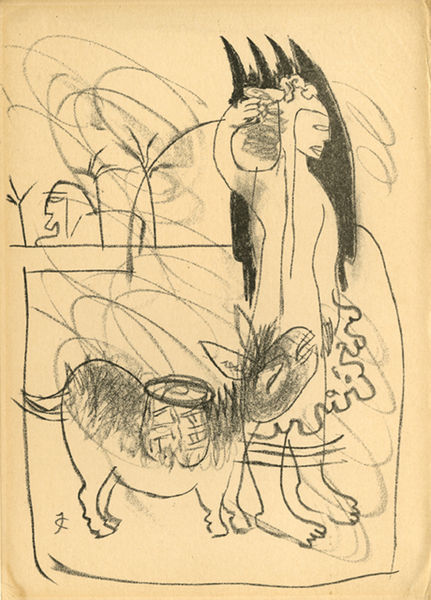
Titel: Illustrations of verses by David Knut, Izbrannye Stikhi, Paris, 1949, Illustrations of verses by David Knut, Izbrannye Stikhi, Paris, 1949
Künstler: Iakov Shapiro
Standort: Amherst (Massachusetts, USA)
Institution: Mead Art Museum, Amherst College
Schlagwörter: crown, white, black, skirt, woman, palm, sad, nude, tree, background, water, trees, death, feet, drawing, abstract, basket, signature, pencil, animal, vessel, figure, hooves, gesture, palm trees, jug, scribble, sphinx, ass, gun, wheat, donkey, egypt, graphite, suicide, neo-primitivism, skribblesl, skribbles, contour, initial, walking sketch